Field crop: maize
Growth stage: 2
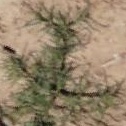
Species: salsola